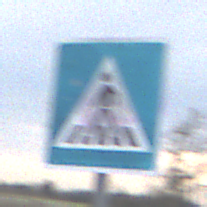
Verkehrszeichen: FussgaengerueberwegRechts
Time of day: MorningAfternoon
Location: Outdoor (Suburban)
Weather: Overcast
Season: NotSpecified
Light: Natural